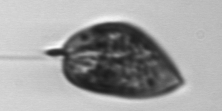
Label: Prorocentrum_micans